Interaction volume radius: 5 \u00c5
Interaction volume height: 20 \u00c5
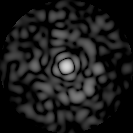
Disorder parameter: 0.8359